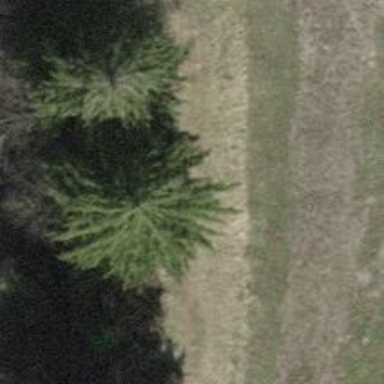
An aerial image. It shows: Path covered in grass.